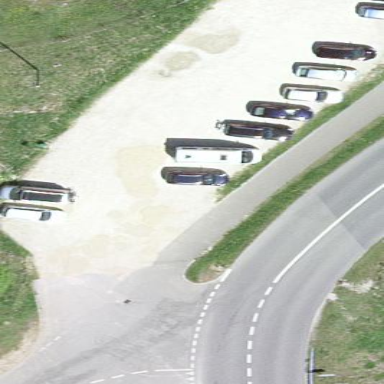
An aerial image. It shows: Parking area with gravel surface.